Field crop: maize
Growth stage: 2
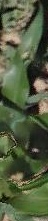
Species: maize